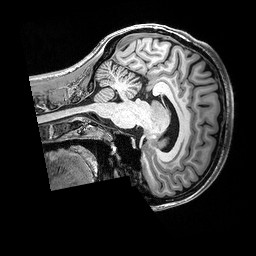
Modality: T1w
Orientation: sagittal
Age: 36
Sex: female